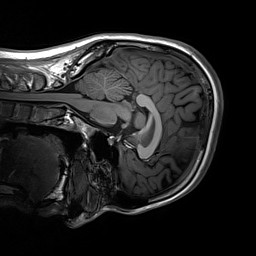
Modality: T1w
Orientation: sagittal
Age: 25
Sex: female
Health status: healthy
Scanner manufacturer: siemens
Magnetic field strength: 3 T
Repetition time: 2.3 s
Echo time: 0.00236 s